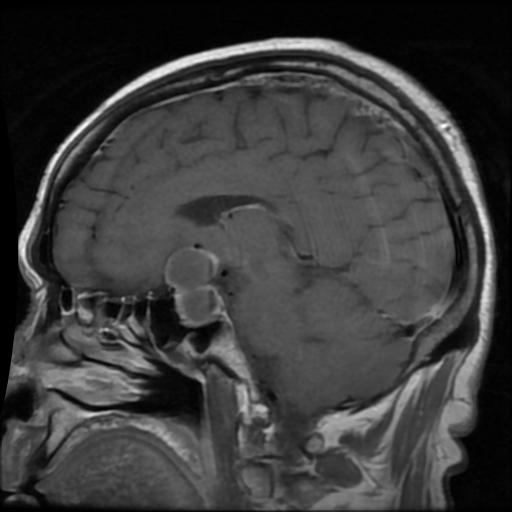
Label: pituitary